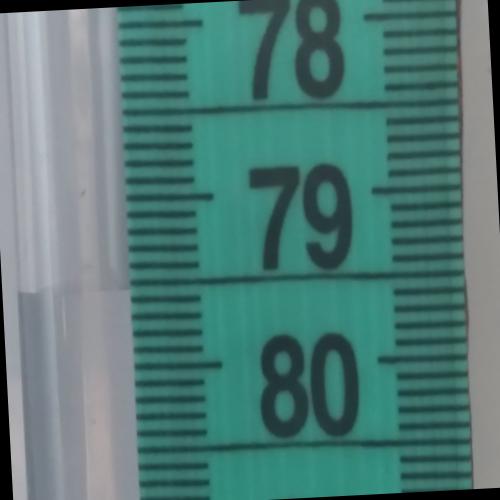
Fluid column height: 79.6 cm